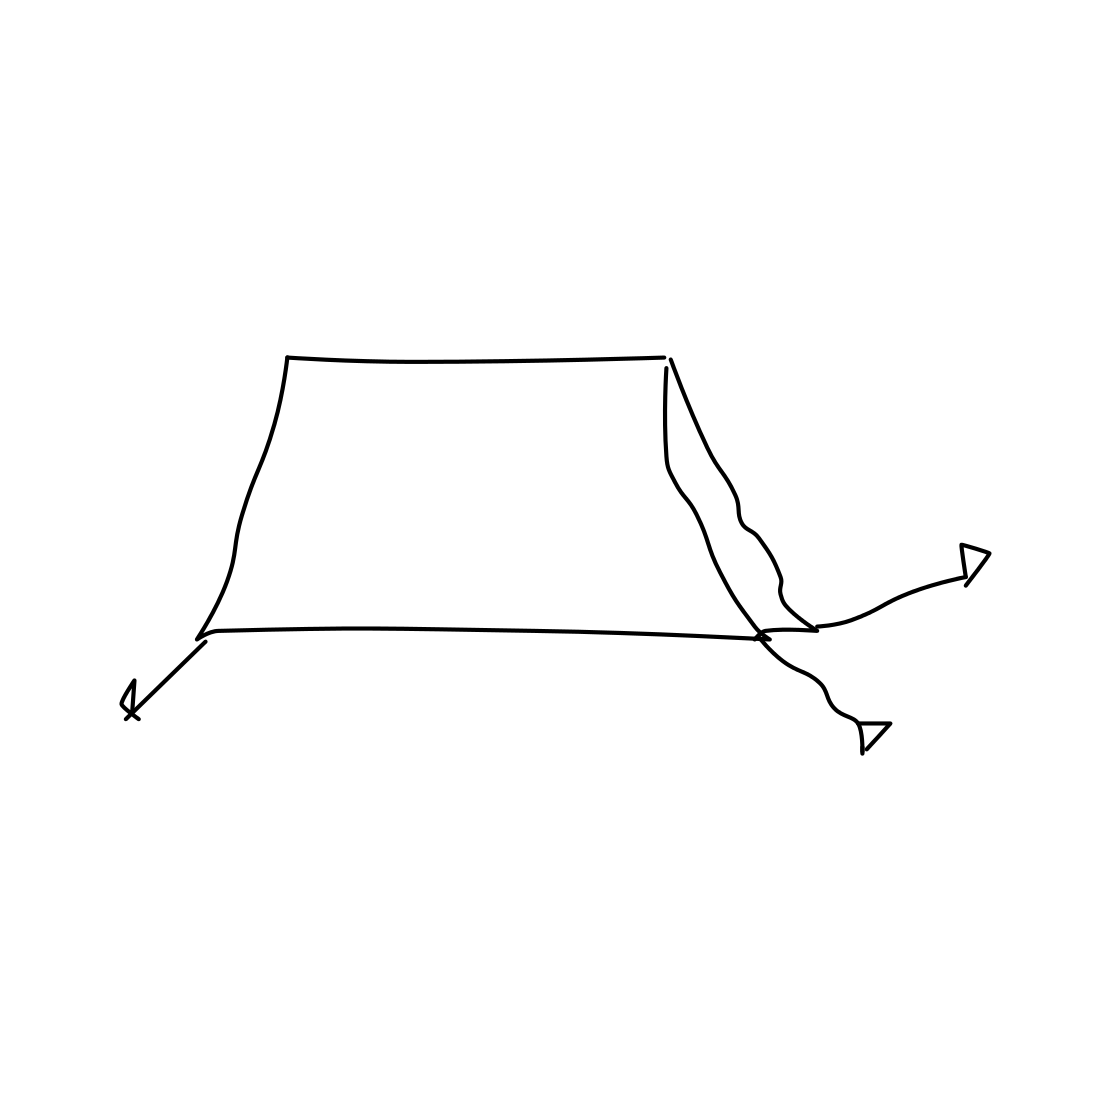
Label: tent